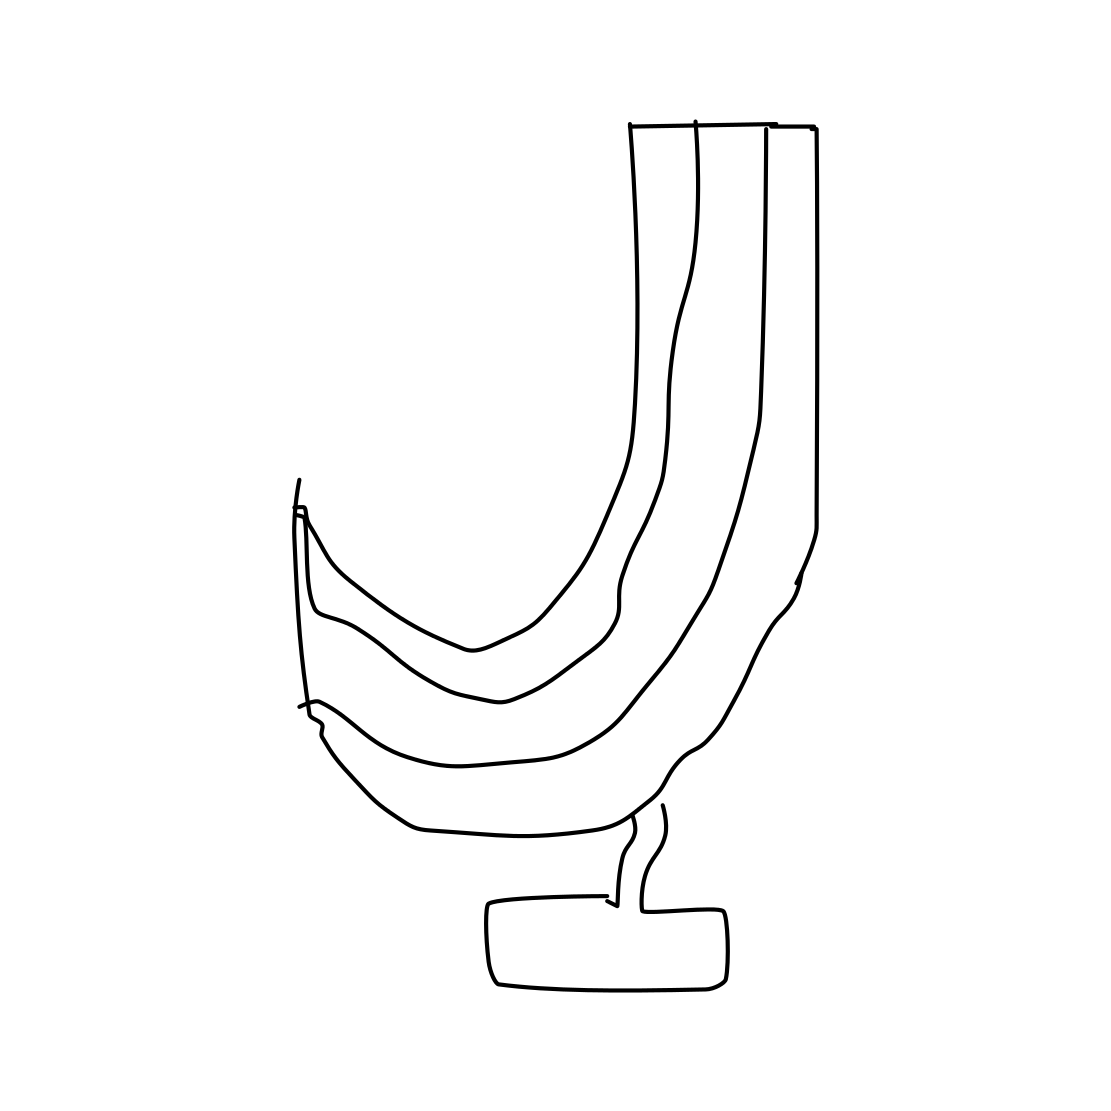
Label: armchair